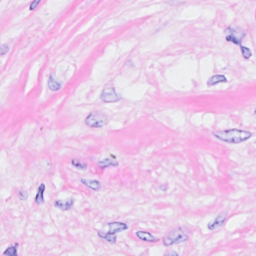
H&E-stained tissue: Breast